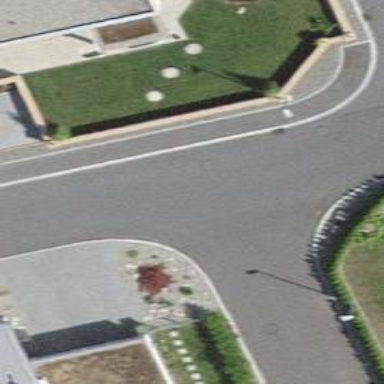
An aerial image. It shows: Kerb barrier.